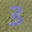
Label: 3